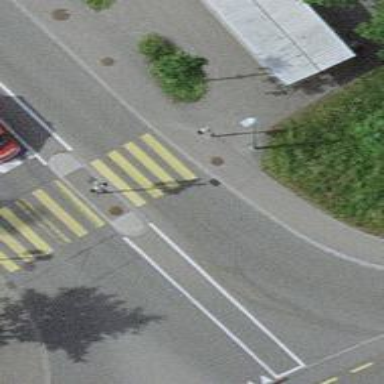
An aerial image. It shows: Kerb serving as barrier.